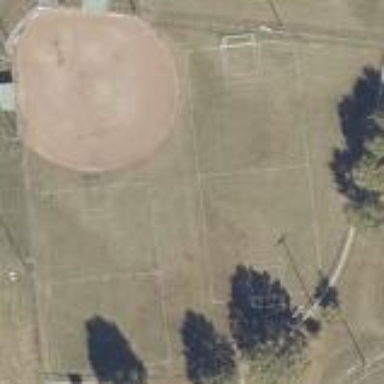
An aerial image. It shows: Baseball pitch for leisure land activities.